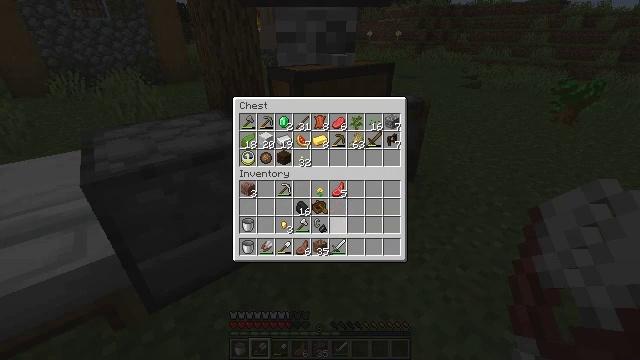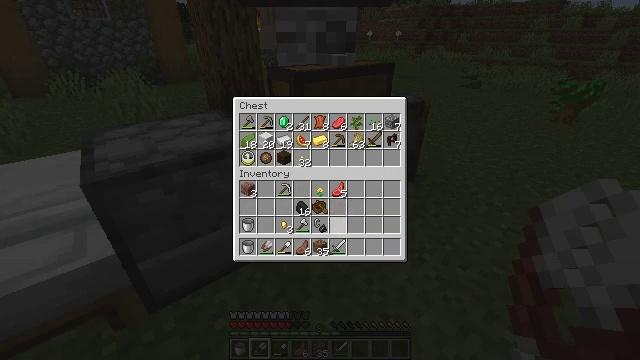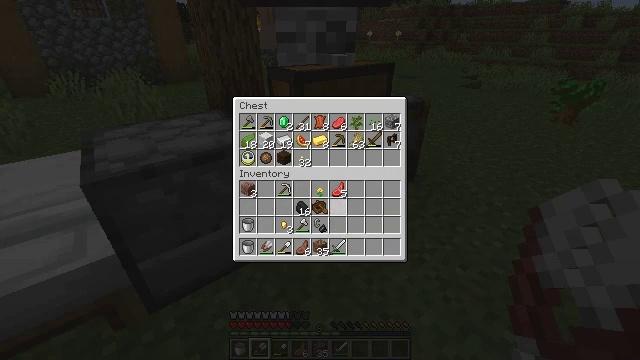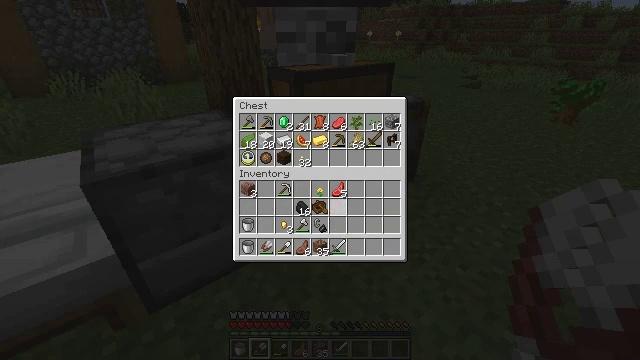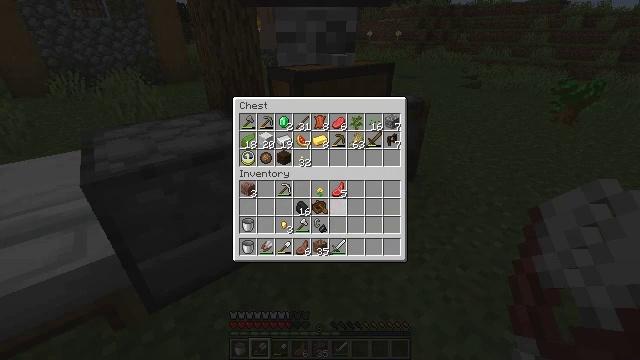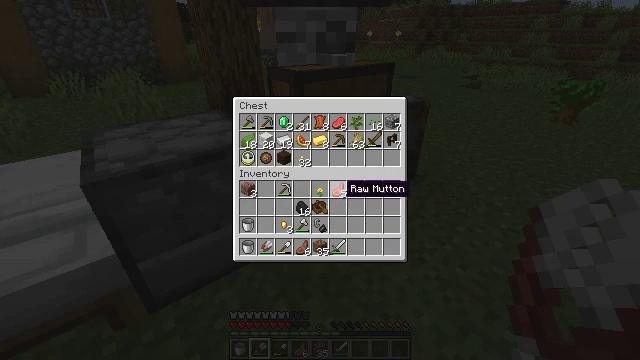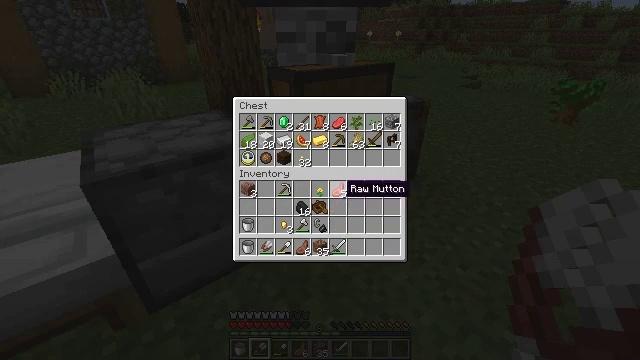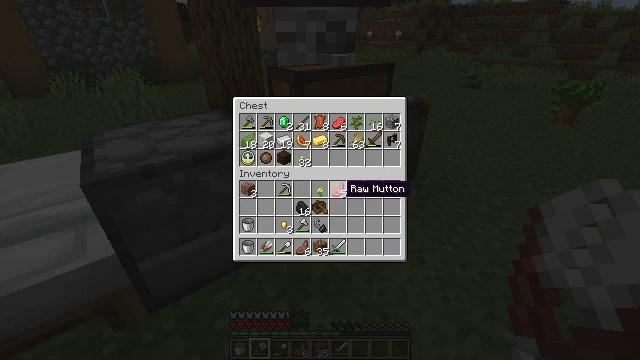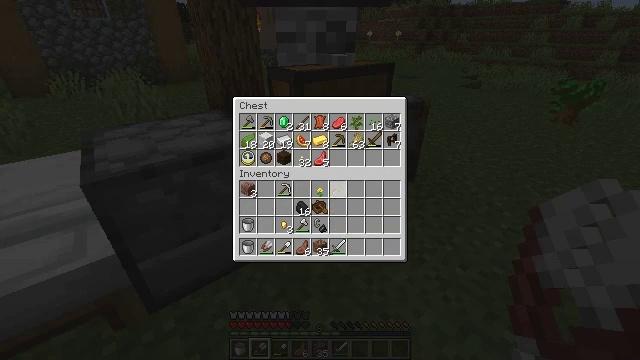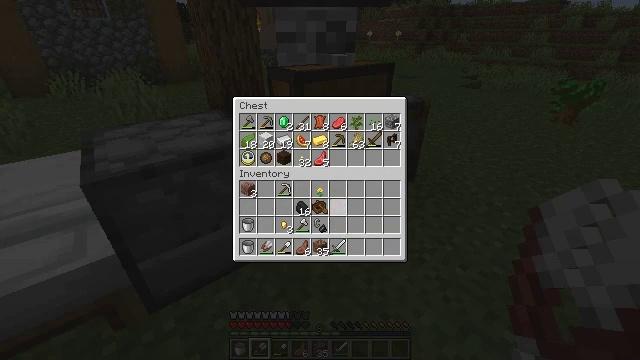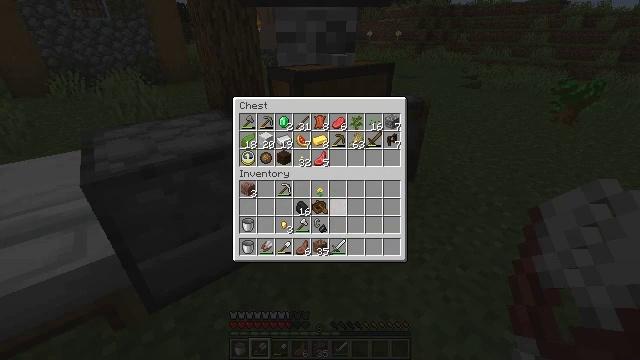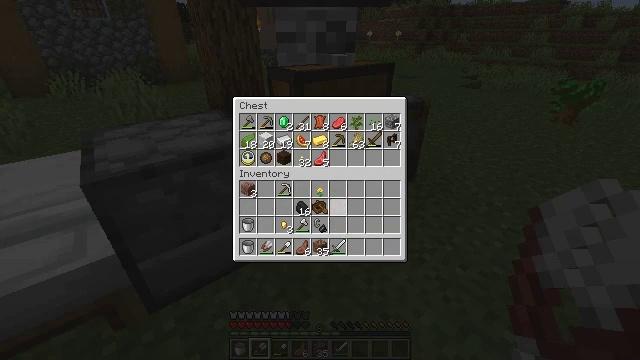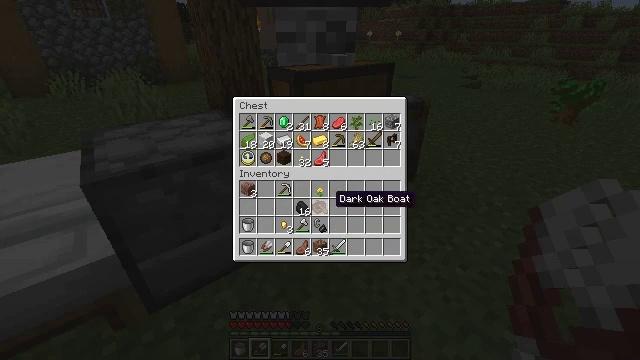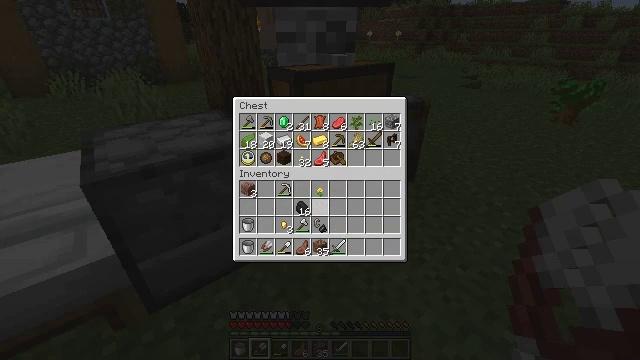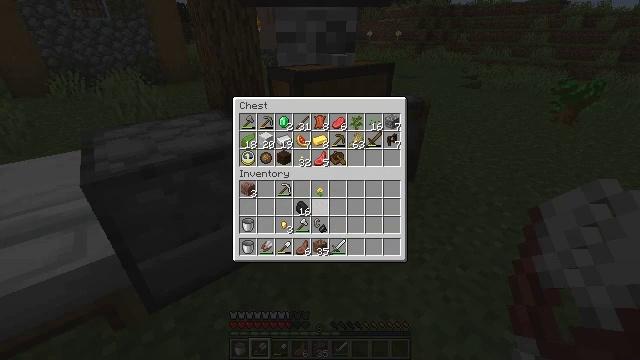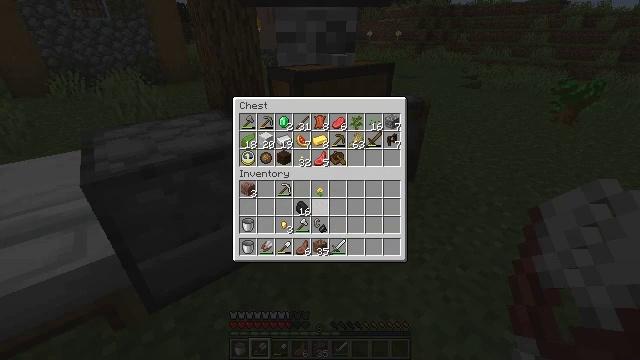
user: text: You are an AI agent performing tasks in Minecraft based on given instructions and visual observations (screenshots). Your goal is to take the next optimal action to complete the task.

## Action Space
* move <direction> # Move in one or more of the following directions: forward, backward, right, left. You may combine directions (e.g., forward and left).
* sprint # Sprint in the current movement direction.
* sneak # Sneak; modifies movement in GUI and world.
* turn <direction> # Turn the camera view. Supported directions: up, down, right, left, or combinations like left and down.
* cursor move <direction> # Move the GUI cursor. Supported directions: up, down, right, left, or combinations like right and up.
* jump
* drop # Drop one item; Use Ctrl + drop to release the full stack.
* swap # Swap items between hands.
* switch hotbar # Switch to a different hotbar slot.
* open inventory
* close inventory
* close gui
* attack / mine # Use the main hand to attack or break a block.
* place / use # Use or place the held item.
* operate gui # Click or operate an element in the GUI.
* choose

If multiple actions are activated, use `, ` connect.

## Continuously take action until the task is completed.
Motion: motion action
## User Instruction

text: Open the crafting table to craft a white carpet.
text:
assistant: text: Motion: sneak, turn up
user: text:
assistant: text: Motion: sneak
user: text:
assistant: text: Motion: sneak
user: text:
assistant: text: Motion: sneak
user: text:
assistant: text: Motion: sneak
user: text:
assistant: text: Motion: sneak
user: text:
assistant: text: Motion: sneak
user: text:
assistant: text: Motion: sneak, attack / mine
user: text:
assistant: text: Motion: sneak, attack / mine
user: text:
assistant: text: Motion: sneak, attack / mine
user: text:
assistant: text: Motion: sneak
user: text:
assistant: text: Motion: sneak
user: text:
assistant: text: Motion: sneak, attack / mine
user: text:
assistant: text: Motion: sneak, attack / mine
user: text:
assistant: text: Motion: sneak
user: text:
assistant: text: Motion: sneak
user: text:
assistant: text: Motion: sneak
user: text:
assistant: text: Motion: sneak, attack / mine
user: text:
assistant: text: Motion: sneak, attack / mine
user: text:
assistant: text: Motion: sneak, turn down, attack / mine
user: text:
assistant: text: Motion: sneak, turn down
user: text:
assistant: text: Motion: sneak, attack / mine
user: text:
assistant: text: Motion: sneak, attack / mine
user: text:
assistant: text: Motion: sneak, turn left, attack / mine
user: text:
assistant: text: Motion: sneak
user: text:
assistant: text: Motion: sneak, attack / mine
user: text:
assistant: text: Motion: sneak, attack / mine
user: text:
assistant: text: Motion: sneak, turn up, attack / mine
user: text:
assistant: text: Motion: sneak
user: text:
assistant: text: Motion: sneak, attack / mine